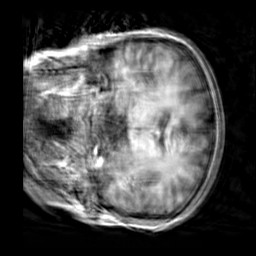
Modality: T1w
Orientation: coronal
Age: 20
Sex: female
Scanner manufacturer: siemens
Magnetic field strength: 3 T
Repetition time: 2.3 s
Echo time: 0.00303 s